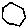
Label: hexagon